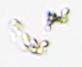
Label: Detritus